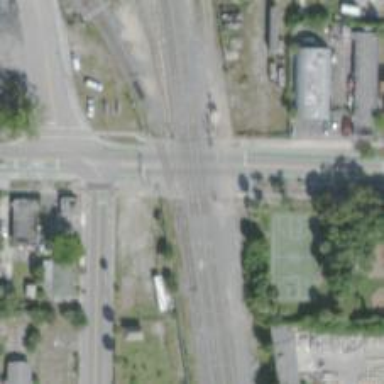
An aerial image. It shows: Railway crossing.